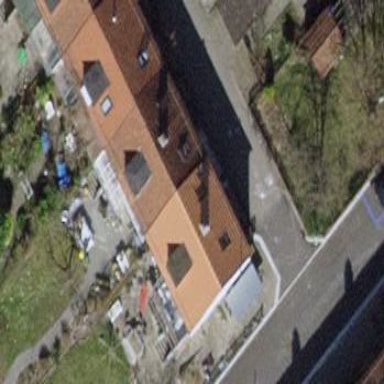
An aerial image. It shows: Semidetached house with tile roof.